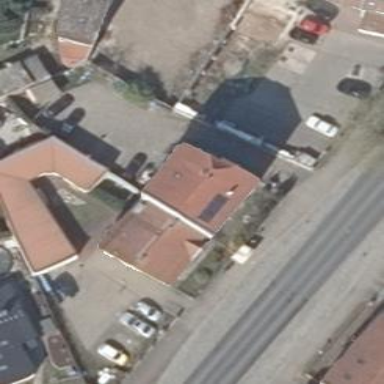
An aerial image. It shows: Semi-detached house with gabled roof.